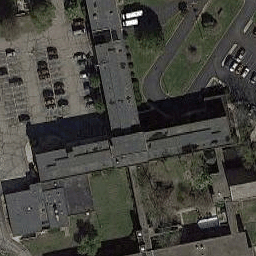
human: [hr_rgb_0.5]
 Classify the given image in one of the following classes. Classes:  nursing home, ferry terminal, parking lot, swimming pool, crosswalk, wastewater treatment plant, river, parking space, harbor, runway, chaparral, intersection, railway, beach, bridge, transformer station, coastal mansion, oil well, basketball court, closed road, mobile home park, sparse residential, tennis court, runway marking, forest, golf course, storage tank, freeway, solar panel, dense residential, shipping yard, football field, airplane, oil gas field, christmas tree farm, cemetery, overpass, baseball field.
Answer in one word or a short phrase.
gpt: nursing home